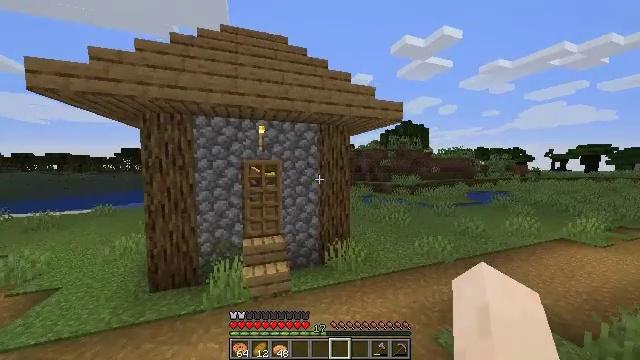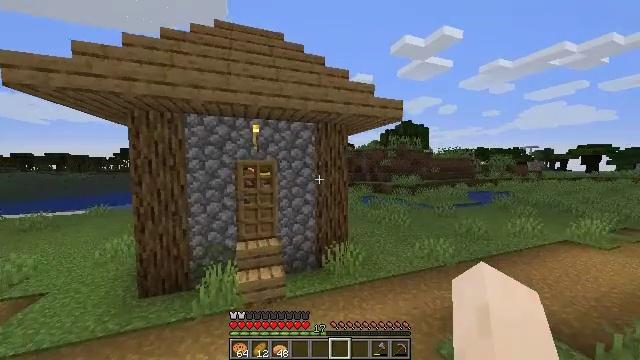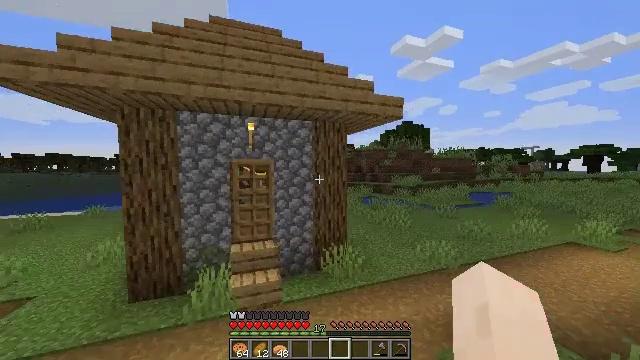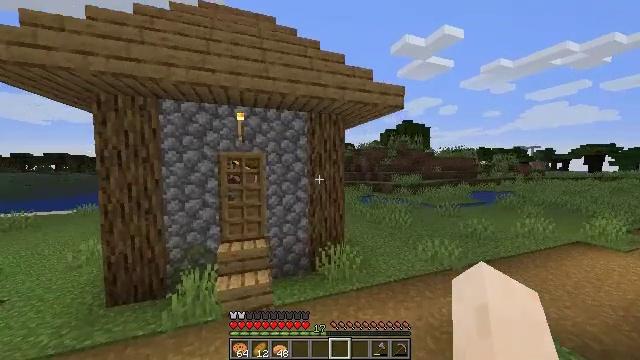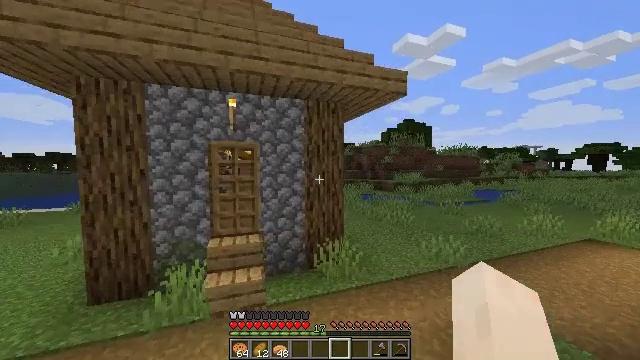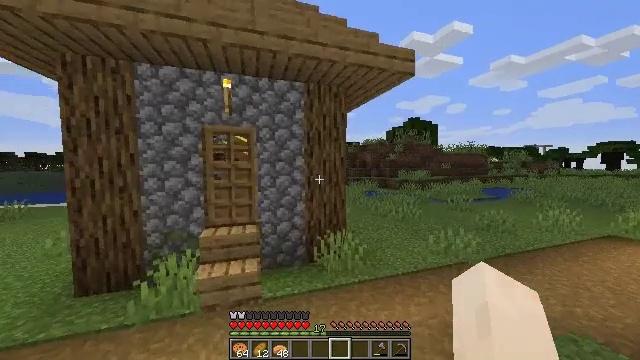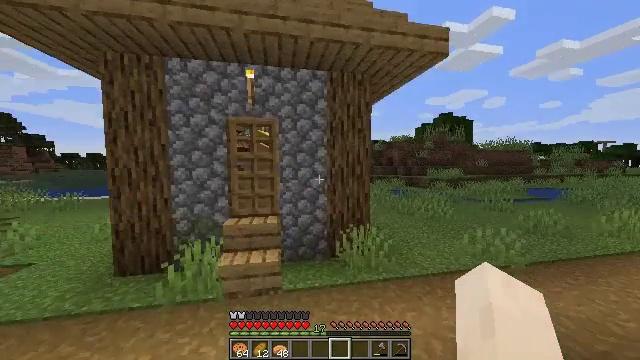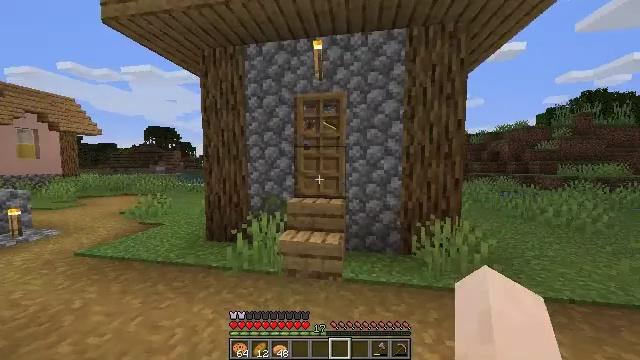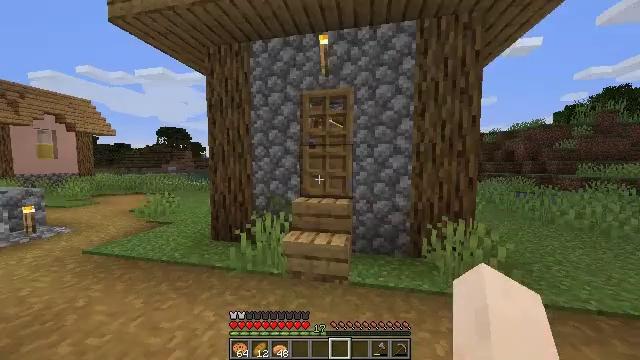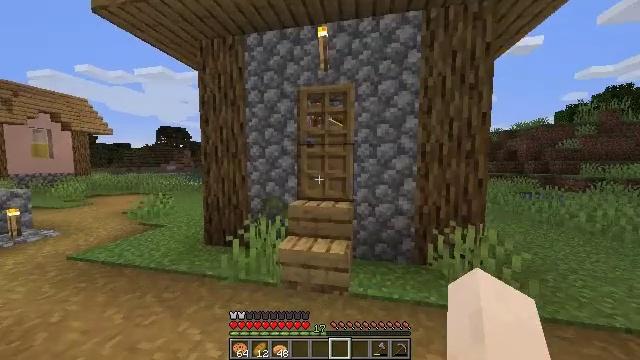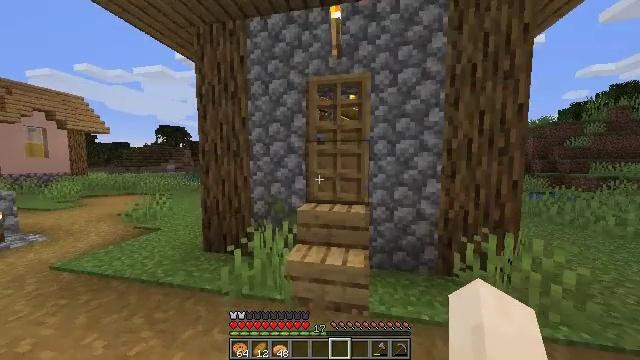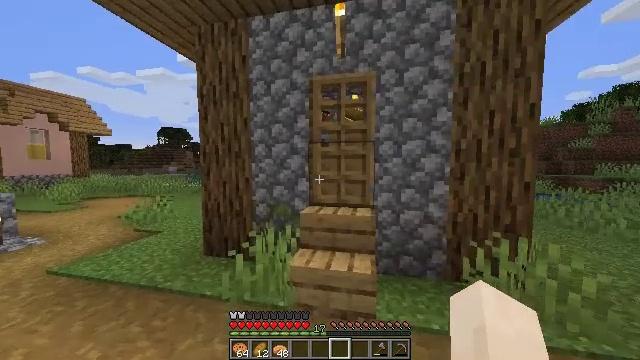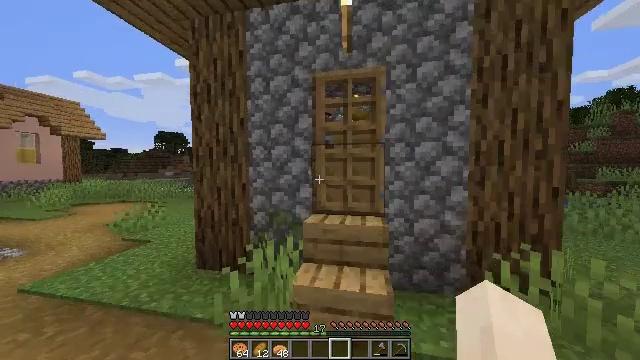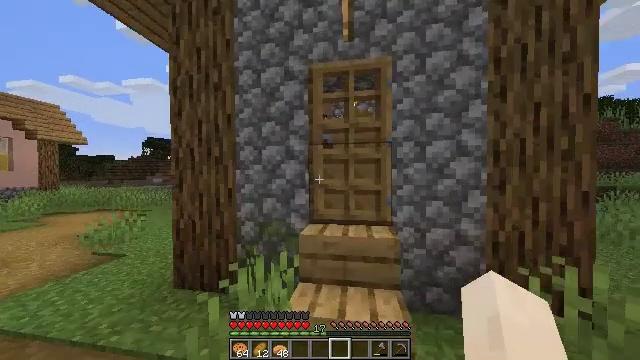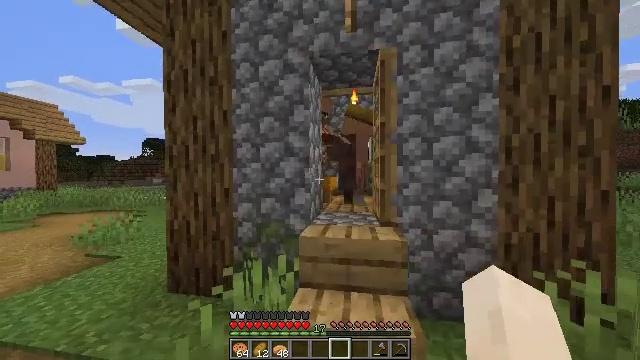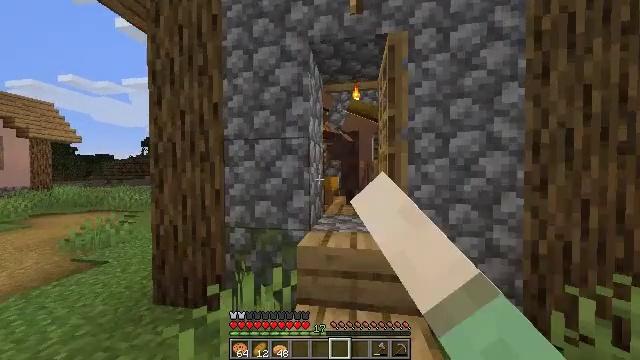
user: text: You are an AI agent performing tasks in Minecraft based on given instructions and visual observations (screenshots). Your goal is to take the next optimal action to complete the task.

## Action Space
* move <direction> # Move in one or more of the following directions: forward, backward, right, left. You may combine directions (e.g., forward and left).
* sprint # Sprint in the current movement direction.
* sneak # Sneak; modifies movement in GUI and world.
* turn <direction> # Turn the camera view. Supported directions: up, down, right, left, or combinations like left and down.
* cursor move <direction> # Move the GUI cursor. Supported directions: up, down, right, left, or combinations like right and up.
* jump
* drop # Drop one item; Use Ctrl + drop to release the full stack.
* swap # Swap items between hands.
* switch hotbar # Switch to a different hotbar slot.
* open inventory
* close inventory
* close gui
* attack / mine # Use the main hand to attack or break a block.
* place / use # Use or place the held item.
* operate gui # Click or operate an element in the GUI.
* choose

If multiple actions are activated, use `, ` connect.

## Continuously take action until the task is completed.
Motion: motion action
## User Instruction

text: Use flowers like dandelion or blue orchid in crafting table to make a suspicious stew.
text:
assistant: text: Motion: move forward, sprint, jump
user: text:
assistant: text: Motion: move forward, sprint, jump
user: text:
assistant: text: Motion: move forward, sprint
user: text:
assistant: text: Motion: move forward, sprint
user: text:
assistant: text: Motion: move forward, sprint, turn left
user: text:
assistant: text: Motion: move forward, sprint, turn left
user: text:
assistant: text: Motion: move forward and move left, sprint, turn left
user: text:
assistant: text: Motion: move forward and move left, sprint, turn left
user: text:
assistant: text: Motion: move forward and move left, sprint
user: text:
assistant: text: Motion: move forward and move left, sprint
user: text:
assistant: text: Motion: move forward, sprint
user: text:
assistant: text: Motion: move forward, sprint, turn up
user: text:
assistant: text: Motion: move forward, sprint, turn right and up
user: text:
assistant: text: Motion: move forward, sprint, use / place
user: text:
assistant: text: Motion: move forward, sprint, use / place
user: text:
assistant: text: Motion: move forward, sprint, use / place
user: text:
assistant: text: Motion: move forward, sprint, turn right
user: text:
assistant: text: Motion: no_op
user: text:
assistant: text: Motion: no_op
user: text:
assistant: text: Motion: no_op
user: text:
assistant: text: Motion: no_op
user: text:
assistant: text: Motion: no_op
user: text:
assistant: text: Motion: no_op
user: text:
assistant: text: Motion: no_op
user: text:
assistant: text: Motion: turn right
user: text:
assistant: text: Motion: move forward and move right
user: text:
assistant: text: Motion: move forward and move right
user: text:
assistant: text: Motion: move forward and move right, turn left and down, use / place
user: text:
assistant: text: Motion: move forward, turn left and down, use / place
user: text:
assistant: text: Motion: use / place